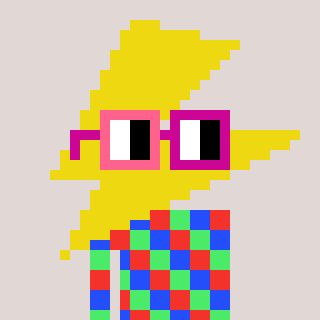
a pixel art character with square pink and red glasses, a lightning bolt-shaped head and a foggrey-colored body on a warm background